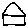
Label: house